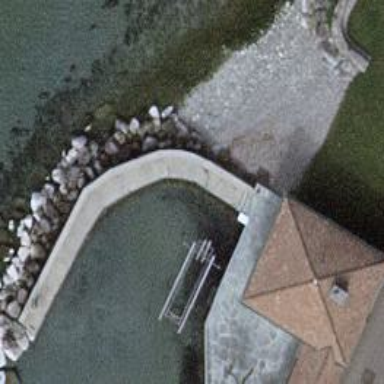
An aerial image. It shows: Breakwater structure.